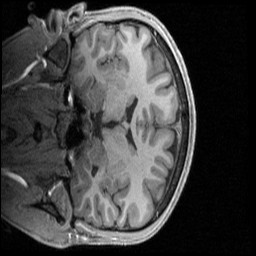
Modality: T1w
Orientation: coronal
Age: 20
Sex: male
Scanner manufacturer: siemens
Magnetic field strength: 3 T
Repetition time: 2.4 s
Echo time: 0.00231 s